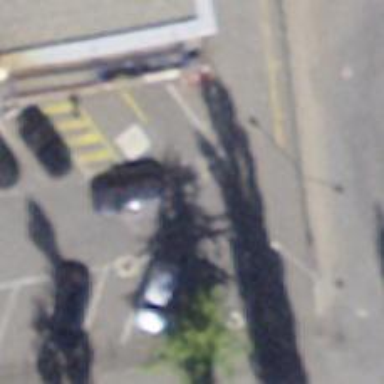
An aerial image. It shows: Parking aisle designated as service road.